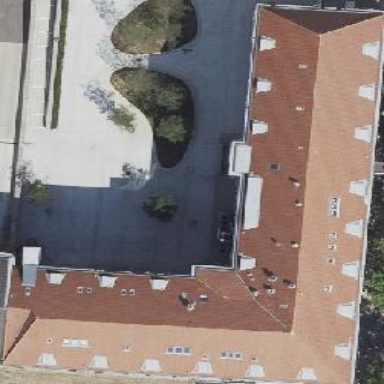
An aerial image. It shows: Office building with hipped roof shape.